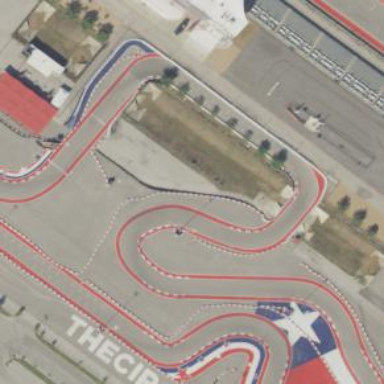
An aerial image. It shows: Asphalt raceway designed for karting sports.